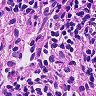
Metastatic tissue present: no